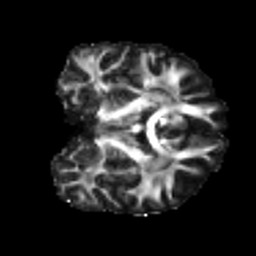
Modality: FA
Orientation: coronal
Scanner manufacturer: siemens
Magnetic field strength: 3 T
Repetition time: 4 s
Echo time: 0.0594 s